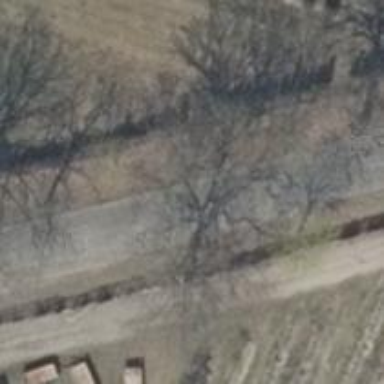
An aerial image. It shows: Unclassified asphalt road with no sidewalk.